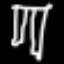
Label: pants